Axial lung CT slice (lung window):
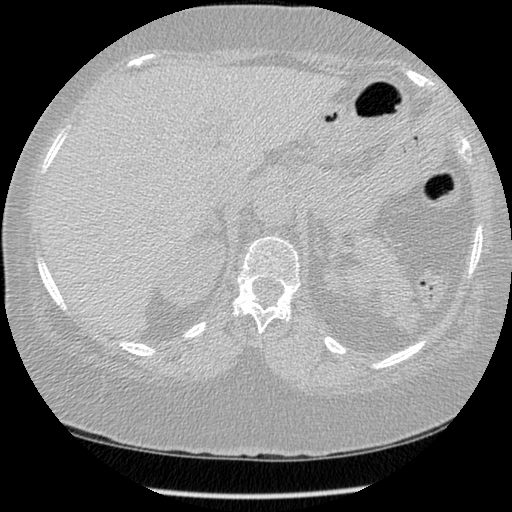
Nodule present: no